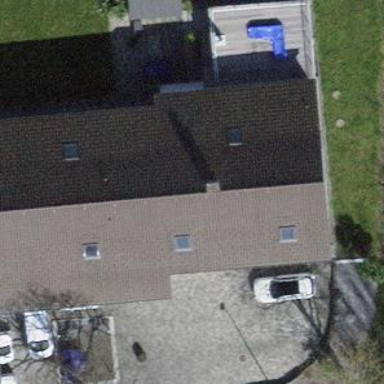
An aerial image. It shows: Building with tile roof.